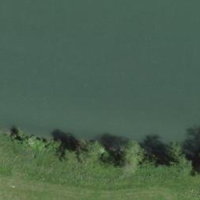
EUNIS habitat code: 15
Species observed at this site:
Pholidoptera griseoaptera
Maniola jurtina
Nemobius sylvestris
Pseudochorthippus parallelus
Gomphocerippus rufus